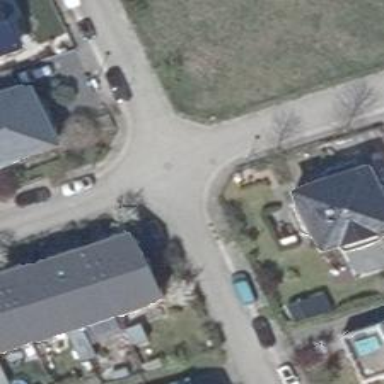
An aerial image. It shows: Living street.